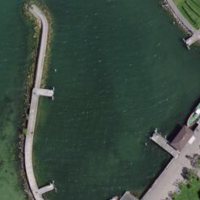
EUNIS habitat code: 14
Species observed at this site:
Fulica atra